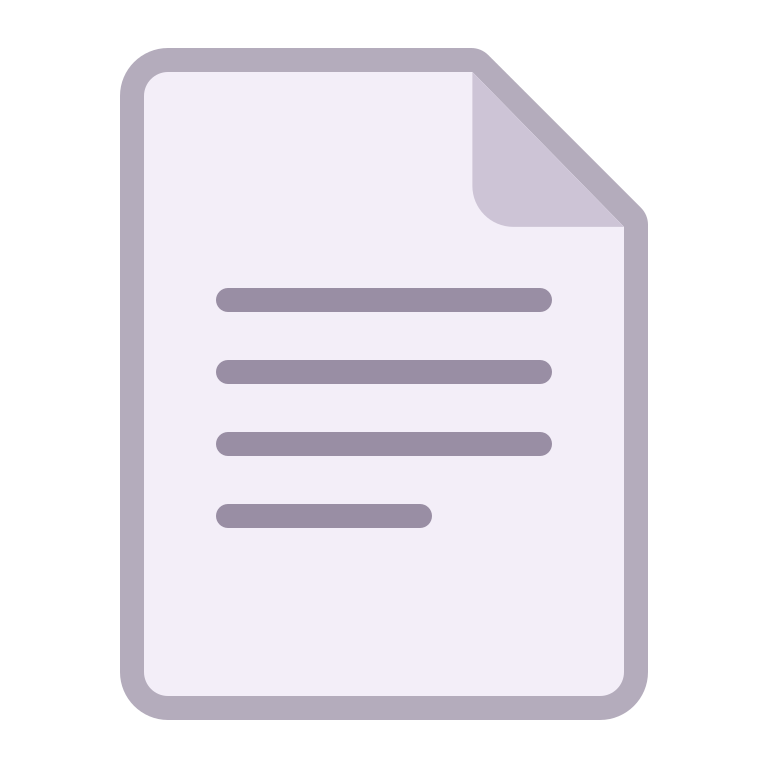
page facing up flat